Question:
We have 4 outlets (UITextView) and finally a save Button.
I want to be able to save whatever we write in all of each TextViews with one simple Button. How to do that? I've made this work but saving one UITextView.
The code:
'''
class agendaDeSuen_os: UIViewController , UITextFieldDelegate, UITextViewDelegate {
@IBOutlet weak var scrollView: UIScrollView!
@IBOutlet weak var primerTextView: UITextView!
@IBOutlet weak var segundoTextView: UITextView!
@IBOutlet weak var tercerTextView: UITextView!
@IBOutlet weak var cuartoTextView: UITextView!
override func viewDidLoad() {
super.viewDidLoad()
//ScrollViewSize
scrollView.contentSize.height = 1400
//Hide keyboard with touching anywhere
var tap: UITapGestureRecognizer = UITapGestureRecognizer(target: self, action: "DismissKeyboard")
view.addGestureRecognizer(tap)
//Button
let stringKey = NSUserDefaults.standardUserDefaults()
segundoTextView.text = stringKey.stringForKey("savedStringKey")
}
func textFieldShouldReturn(textField: UITextField) -> Bool {
textField.resignFirstResponder()
return true
}
//Hide keyboard with return button
func textView(textView: UITextView, shouldChangeTextInRange range: NSRange, replacementText text: String) -> Bool {
if text == "
"
{
primerTextView.resignFirstResponder()
segundoTextView.resignFirstResponder()
tercerTextView.resignFirstResponder()
cuartoTextView.resignFirstResponder()
return false
}
return true
}
@IBAction func botonGuardar(sender: AnyObject) {
let myText = segundoTextView.text
NSUserDefaults.standardUserDefaults().setObject(myText, forKey: "savedStringKey")
NSUserDefaults.standardUserDefaults().synchronize()
var alert = UIAlertController(title: "Guardado", message:"Tu texto se ha guardado", preferredStyle: UIAlertControllerStyle.Alert)
alert.addAction(UIAlertAction(title: "OK", style: .Cancel, handler: nil))
self.presentViewController(alert, animated: true, completion: nil)
}
//Hide keyboard with touching anywhere
func DismissKeyboard(){
view.endEditing(true)
}
}
'''
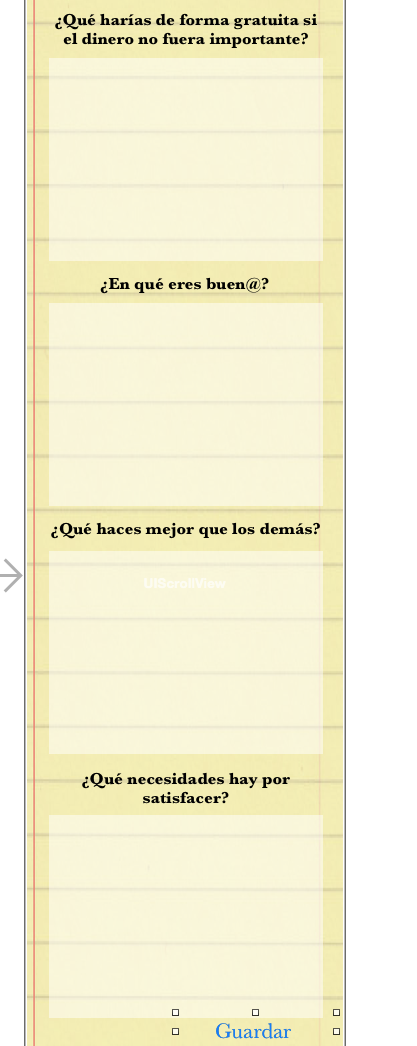
Answer: I'll assume you're talking about saving all the text to NSUserDefaults.
Simply do what you've done but with different keys for each one.
'''
NSUserDefaults.standardUserDefaults().setObject(myText, forKey: "textView1")
NSUserDefaults.standardUserDefaults().setObject(differentText, forKey: "textView2")
NSUserDefaults.standardUserDefaults().synchronize()
'''
And then you just use the different keys to access different saved objects (in your case Strings).
Does this make sense?
Loic